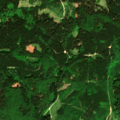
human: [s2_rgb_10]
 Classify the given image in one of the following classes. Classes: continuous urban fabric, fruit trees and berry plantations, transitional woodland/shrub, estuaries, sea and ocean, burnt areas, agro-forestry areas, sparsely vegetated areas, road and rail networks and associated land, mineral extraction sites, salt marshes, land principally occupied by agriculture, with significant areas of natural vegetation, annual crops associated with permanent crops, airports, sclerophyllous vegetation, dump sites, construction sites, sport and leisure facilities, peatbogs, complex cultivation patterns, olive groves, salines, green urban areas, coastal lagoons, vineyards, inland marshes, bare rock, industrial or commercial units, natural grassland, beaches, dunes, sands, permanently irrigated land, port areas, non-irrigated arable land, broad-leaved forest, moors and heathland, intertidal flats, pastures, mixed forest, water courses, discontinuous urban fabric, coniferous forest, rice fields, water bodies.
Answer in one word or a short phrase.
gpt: coniferous forest, mixed forest